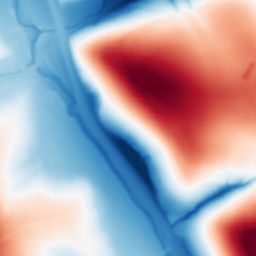
Category: multiscale
Decomposition family: dog_multiscale
Decomposition parameters: sigma_ratio: 2
n_scales: 6
base_sigma: 1
Upsampling method: sinc_hamming
Upsampling parameters: scale: 4
kernel_size: 8
Upsampling scale: 4